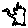
Label: bird